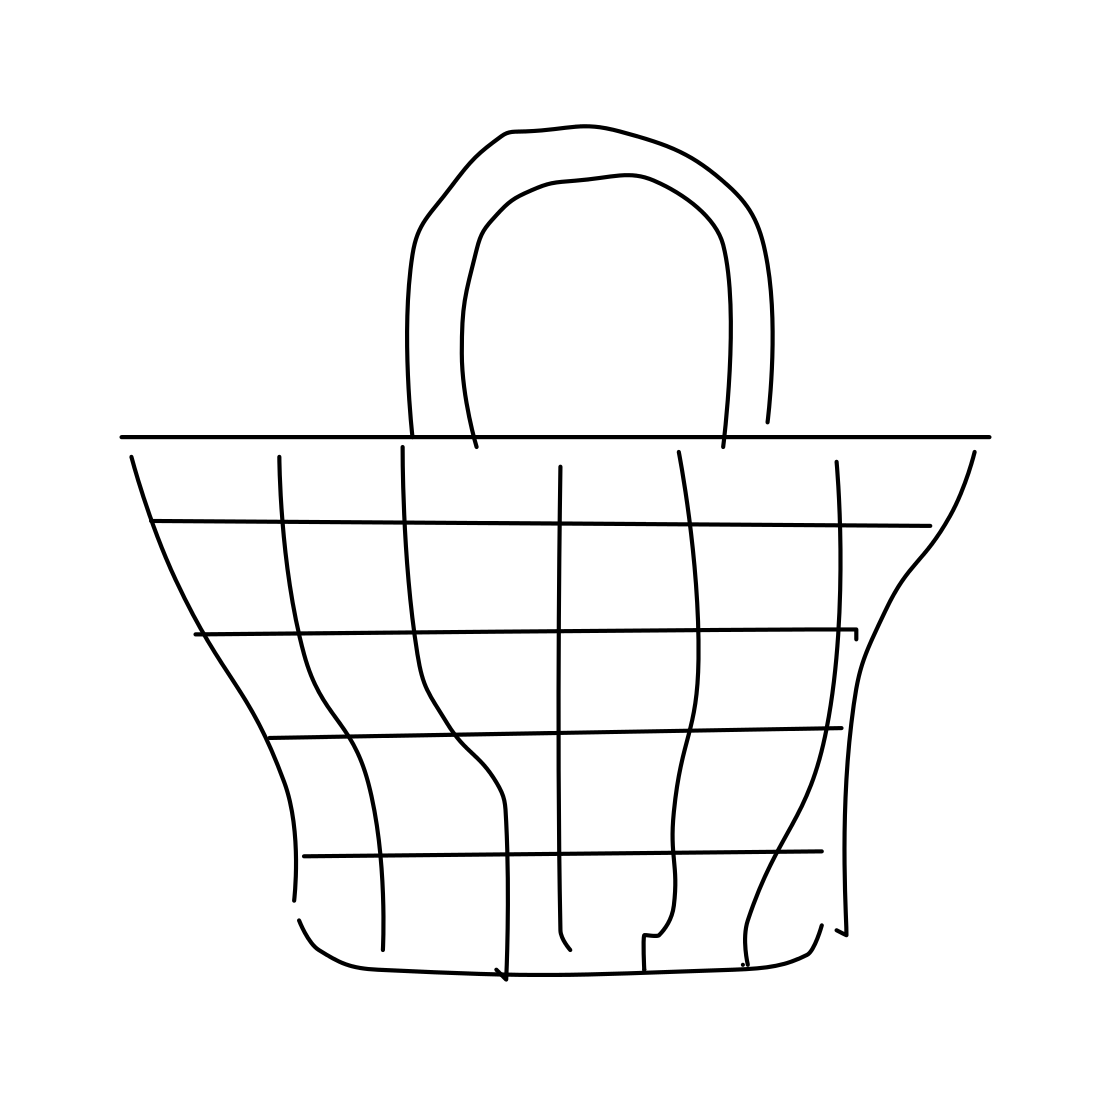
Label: basket